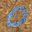
Label: 0